Question: I'm new to Visual Studio 2017. I created a new Django project and download Django 2.0 But the syntax of files created by vs is based on Django 1.x version. How to get latest Django syntax files.
## Edit
I create new project in Visual Studio and select Django project then it creates some files that are required for project then after it I install Django latest version which is 2.x but the syntax of project files (like: urls.py which syntax is differ in Django version 1.x and 2,x) is written according to Django 1.x.

In this image one left side Django project v 1.x open and on right side 2.x open.
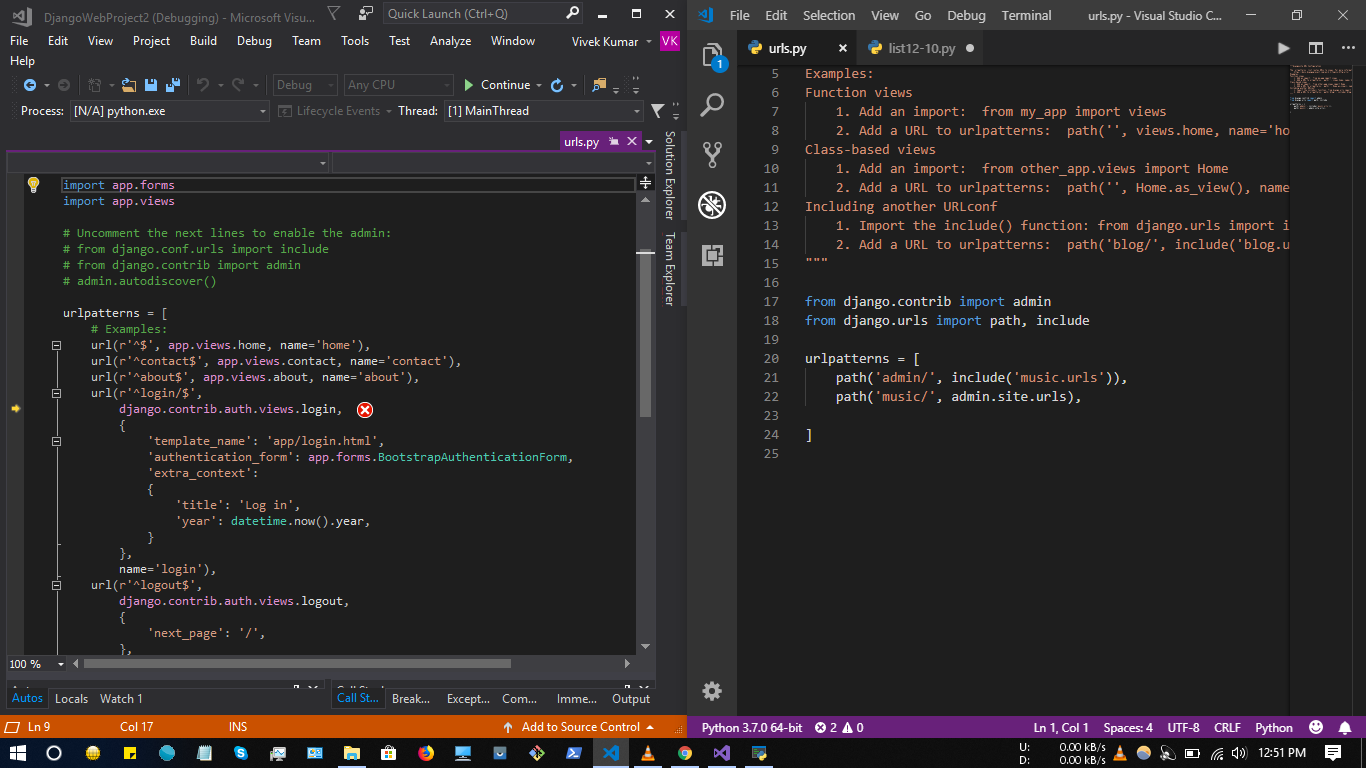
Answer: You need to change a list of things first:
1. Change MIDDLEWARE_CLASSES to MIDDLEWARE.
2. Get rid of 'django.contrib.auth.middleware.SessionAuthenticationMiddleware', from MIDDLEWARE
3. Next add this function to views.py def login(request): assert isinstance(request, HttpRequest) return render( request, 'app/login.html', { 'title':'Login', } )
4. Then update urls.py import module list to include from app import views
5. Last, New URL snippet to add in urls.py
Your login page for django 2.1.4 should work.